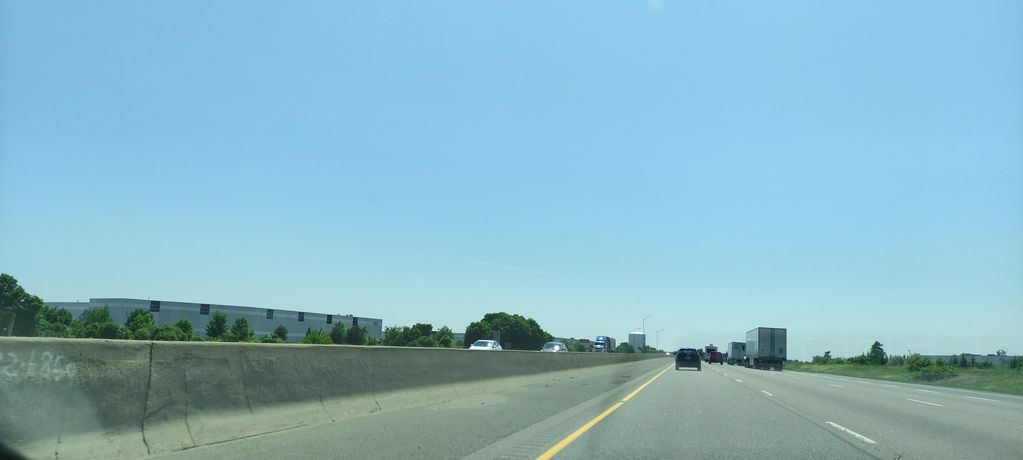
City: kitchener-waterloo